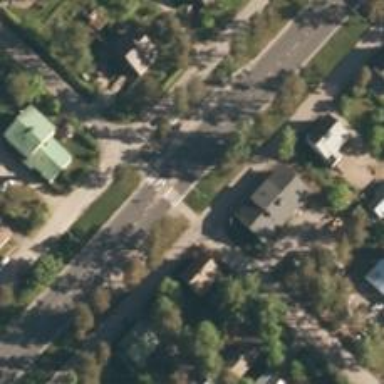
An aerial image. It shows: Secondary road with asphalt surface.